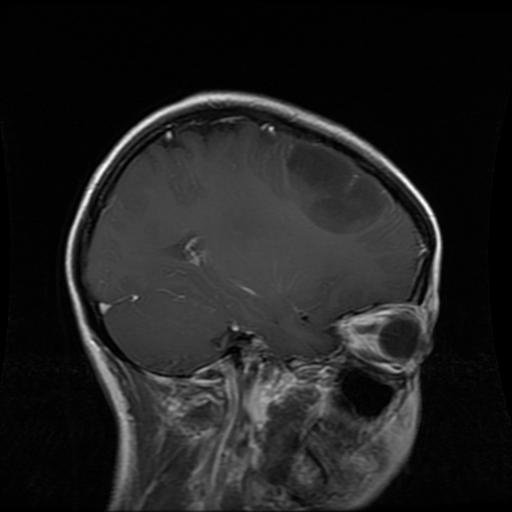
Label: glioma